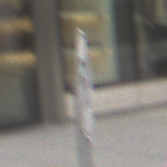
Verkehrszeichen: EndeGeschwindigkeit50
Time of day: Midday
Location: Outdoor (Urban)
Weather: Overcast
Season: NotSpecified
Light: Natural